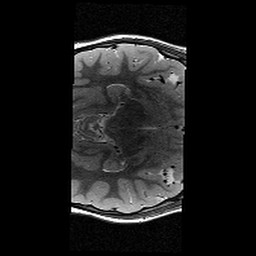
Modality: T2w
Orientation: axial
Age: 9
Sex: female
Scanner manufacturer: siemens
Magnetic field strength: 3 T
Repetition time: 9.23 s
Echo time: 0.067 s